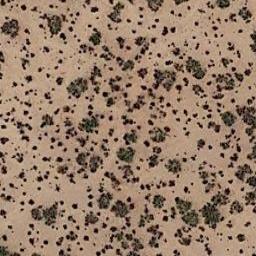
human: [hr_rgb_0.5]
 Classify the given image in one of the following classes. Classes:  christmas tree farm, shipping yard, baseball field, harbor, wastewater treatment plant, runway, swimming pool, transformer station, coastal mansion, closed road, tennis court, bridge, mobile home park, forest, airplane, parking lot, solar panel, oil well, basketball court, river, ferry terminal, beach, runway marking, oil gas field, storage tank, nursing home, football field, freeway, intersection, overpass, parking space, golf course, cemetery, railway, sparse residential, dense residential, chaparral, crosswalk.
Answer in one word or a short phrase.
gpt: chaparral